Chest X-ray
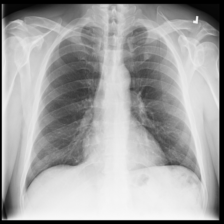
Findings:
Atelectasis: negative
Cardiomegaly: negative
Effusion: negative
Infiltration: positive
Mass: negative
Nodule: negative
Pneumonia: negative
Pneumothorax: negative
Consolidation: negative
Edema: negative
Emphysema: negative
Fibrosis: negative
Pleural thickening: negative
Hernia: negative